【题型】选择题　【知识点】函数　【难度】easy
在下列图像中，能表示函数图像的是（ \quad ）

\vspace{0.5cm}

% 选项 A：非函数图像（竖直线测试不通过）
\noindent \textbf{A.}

% 选项 B：半圆（非函数图像，竖直线测试不通过）
\noindent \textbf{B.}

% 选项 C：抛物线（非函数图像，竖直线测试不通过）
\noindent \textbf{C.}

% 选项 D：分段函数（函数图像，竖直线测试通过）
\noindent \textbf{D.}

\vspace{1cm}
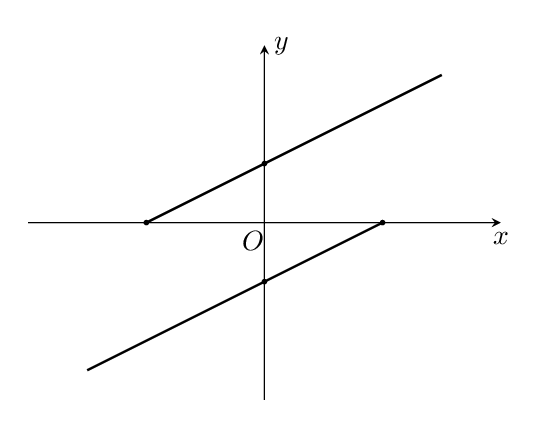
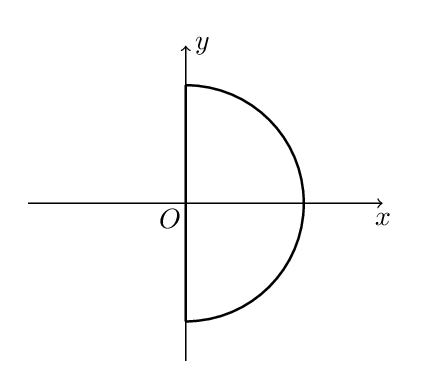
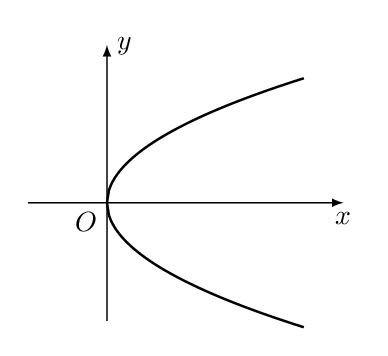
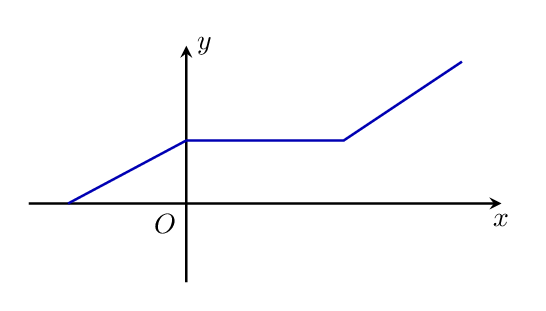
【解答】

\noindent \textbf{【答案】} D

\vspace{0.2cm}
\noindent \textbf{【分析】} 根据函数的定义可判断.

\vspace{0.2cm}
\noindent \textbf{【详解】} 根据函数的定义，对于ABC，存在自变量$x$，有两个函数值$y$与之对应，故ABC不能表示函数图象，D选项满足.
故选：D.